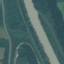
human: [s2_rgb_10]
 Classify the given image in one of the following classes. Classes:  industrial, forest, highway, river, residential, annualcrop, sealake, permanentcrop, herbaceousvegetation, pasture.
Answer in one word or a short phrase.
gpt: River